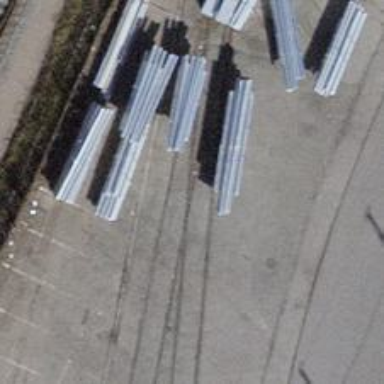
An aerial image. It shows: Single-track railway spur.